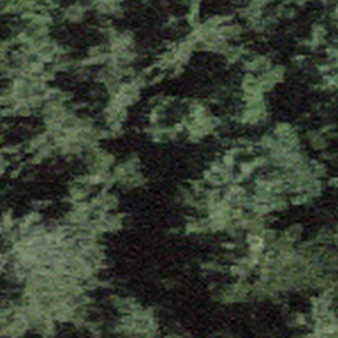
Label: other